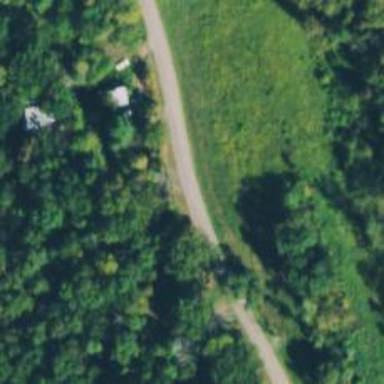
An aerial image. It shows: Tertiary road.